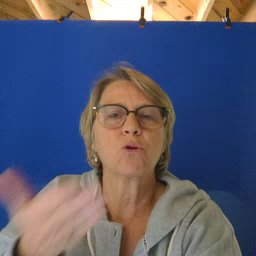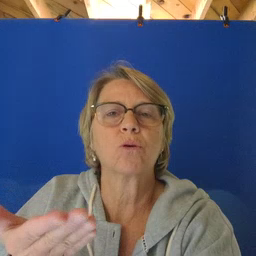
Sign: book